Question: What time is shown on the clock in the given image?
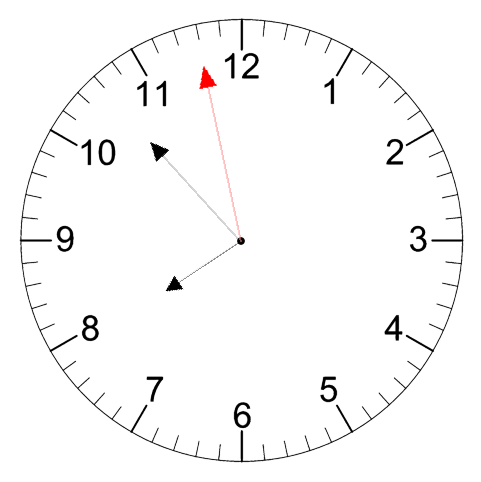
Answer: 07:52:58